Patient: sex M, age 64
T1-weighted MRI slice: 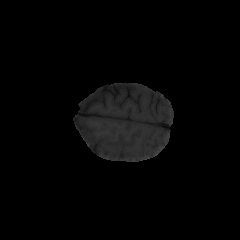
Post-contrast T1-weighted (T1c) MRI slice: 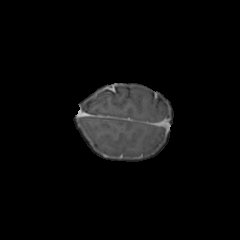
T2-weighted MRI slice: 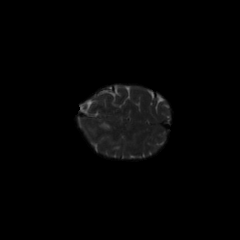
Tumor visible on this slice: yes
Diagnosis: Astrocytoma, IDH-mutant
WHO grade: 3